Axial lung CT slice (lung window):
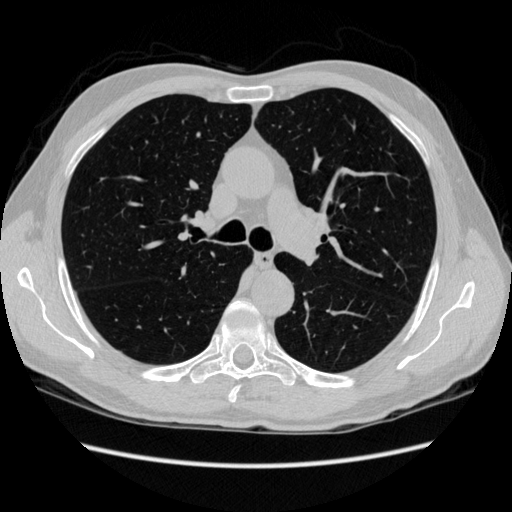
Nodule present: no